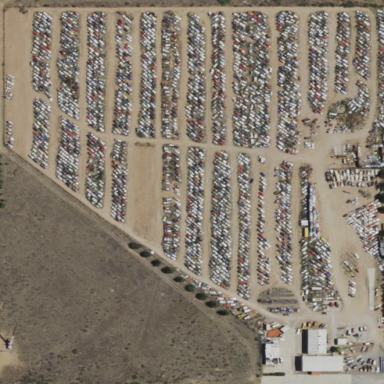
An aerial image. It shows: Industrial area designated for auto wrecking.